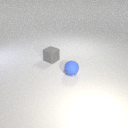
small gray rubber cube behind small blue rubber sphere